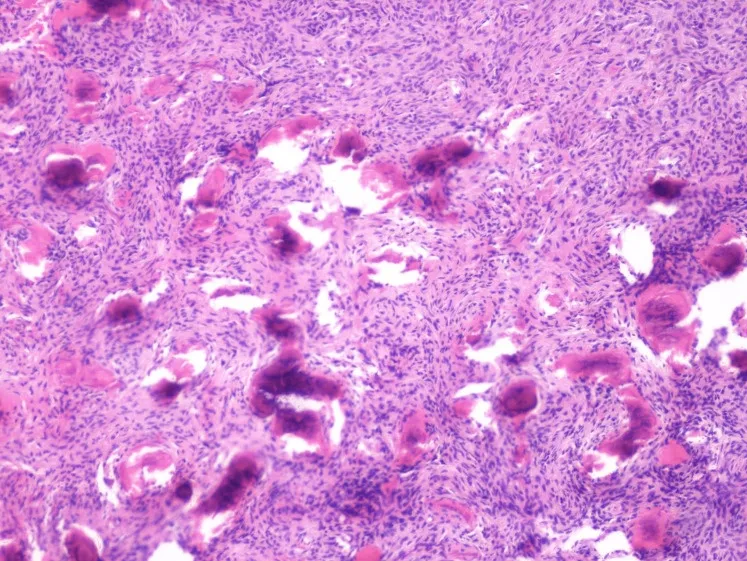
High-power photomicrograph showing a mixture of woven bone and cementum like material in a moderately cellular fibrous connective stroma (Hematoxylin & Eosin stain, 20X).
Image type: pathology (h&e)